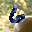
Label: 6